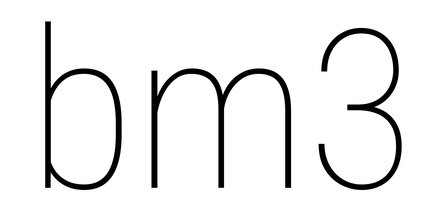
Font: Roboto_Condensed_Thin